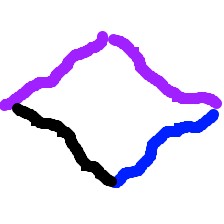
Shape: rhombus